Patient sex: F
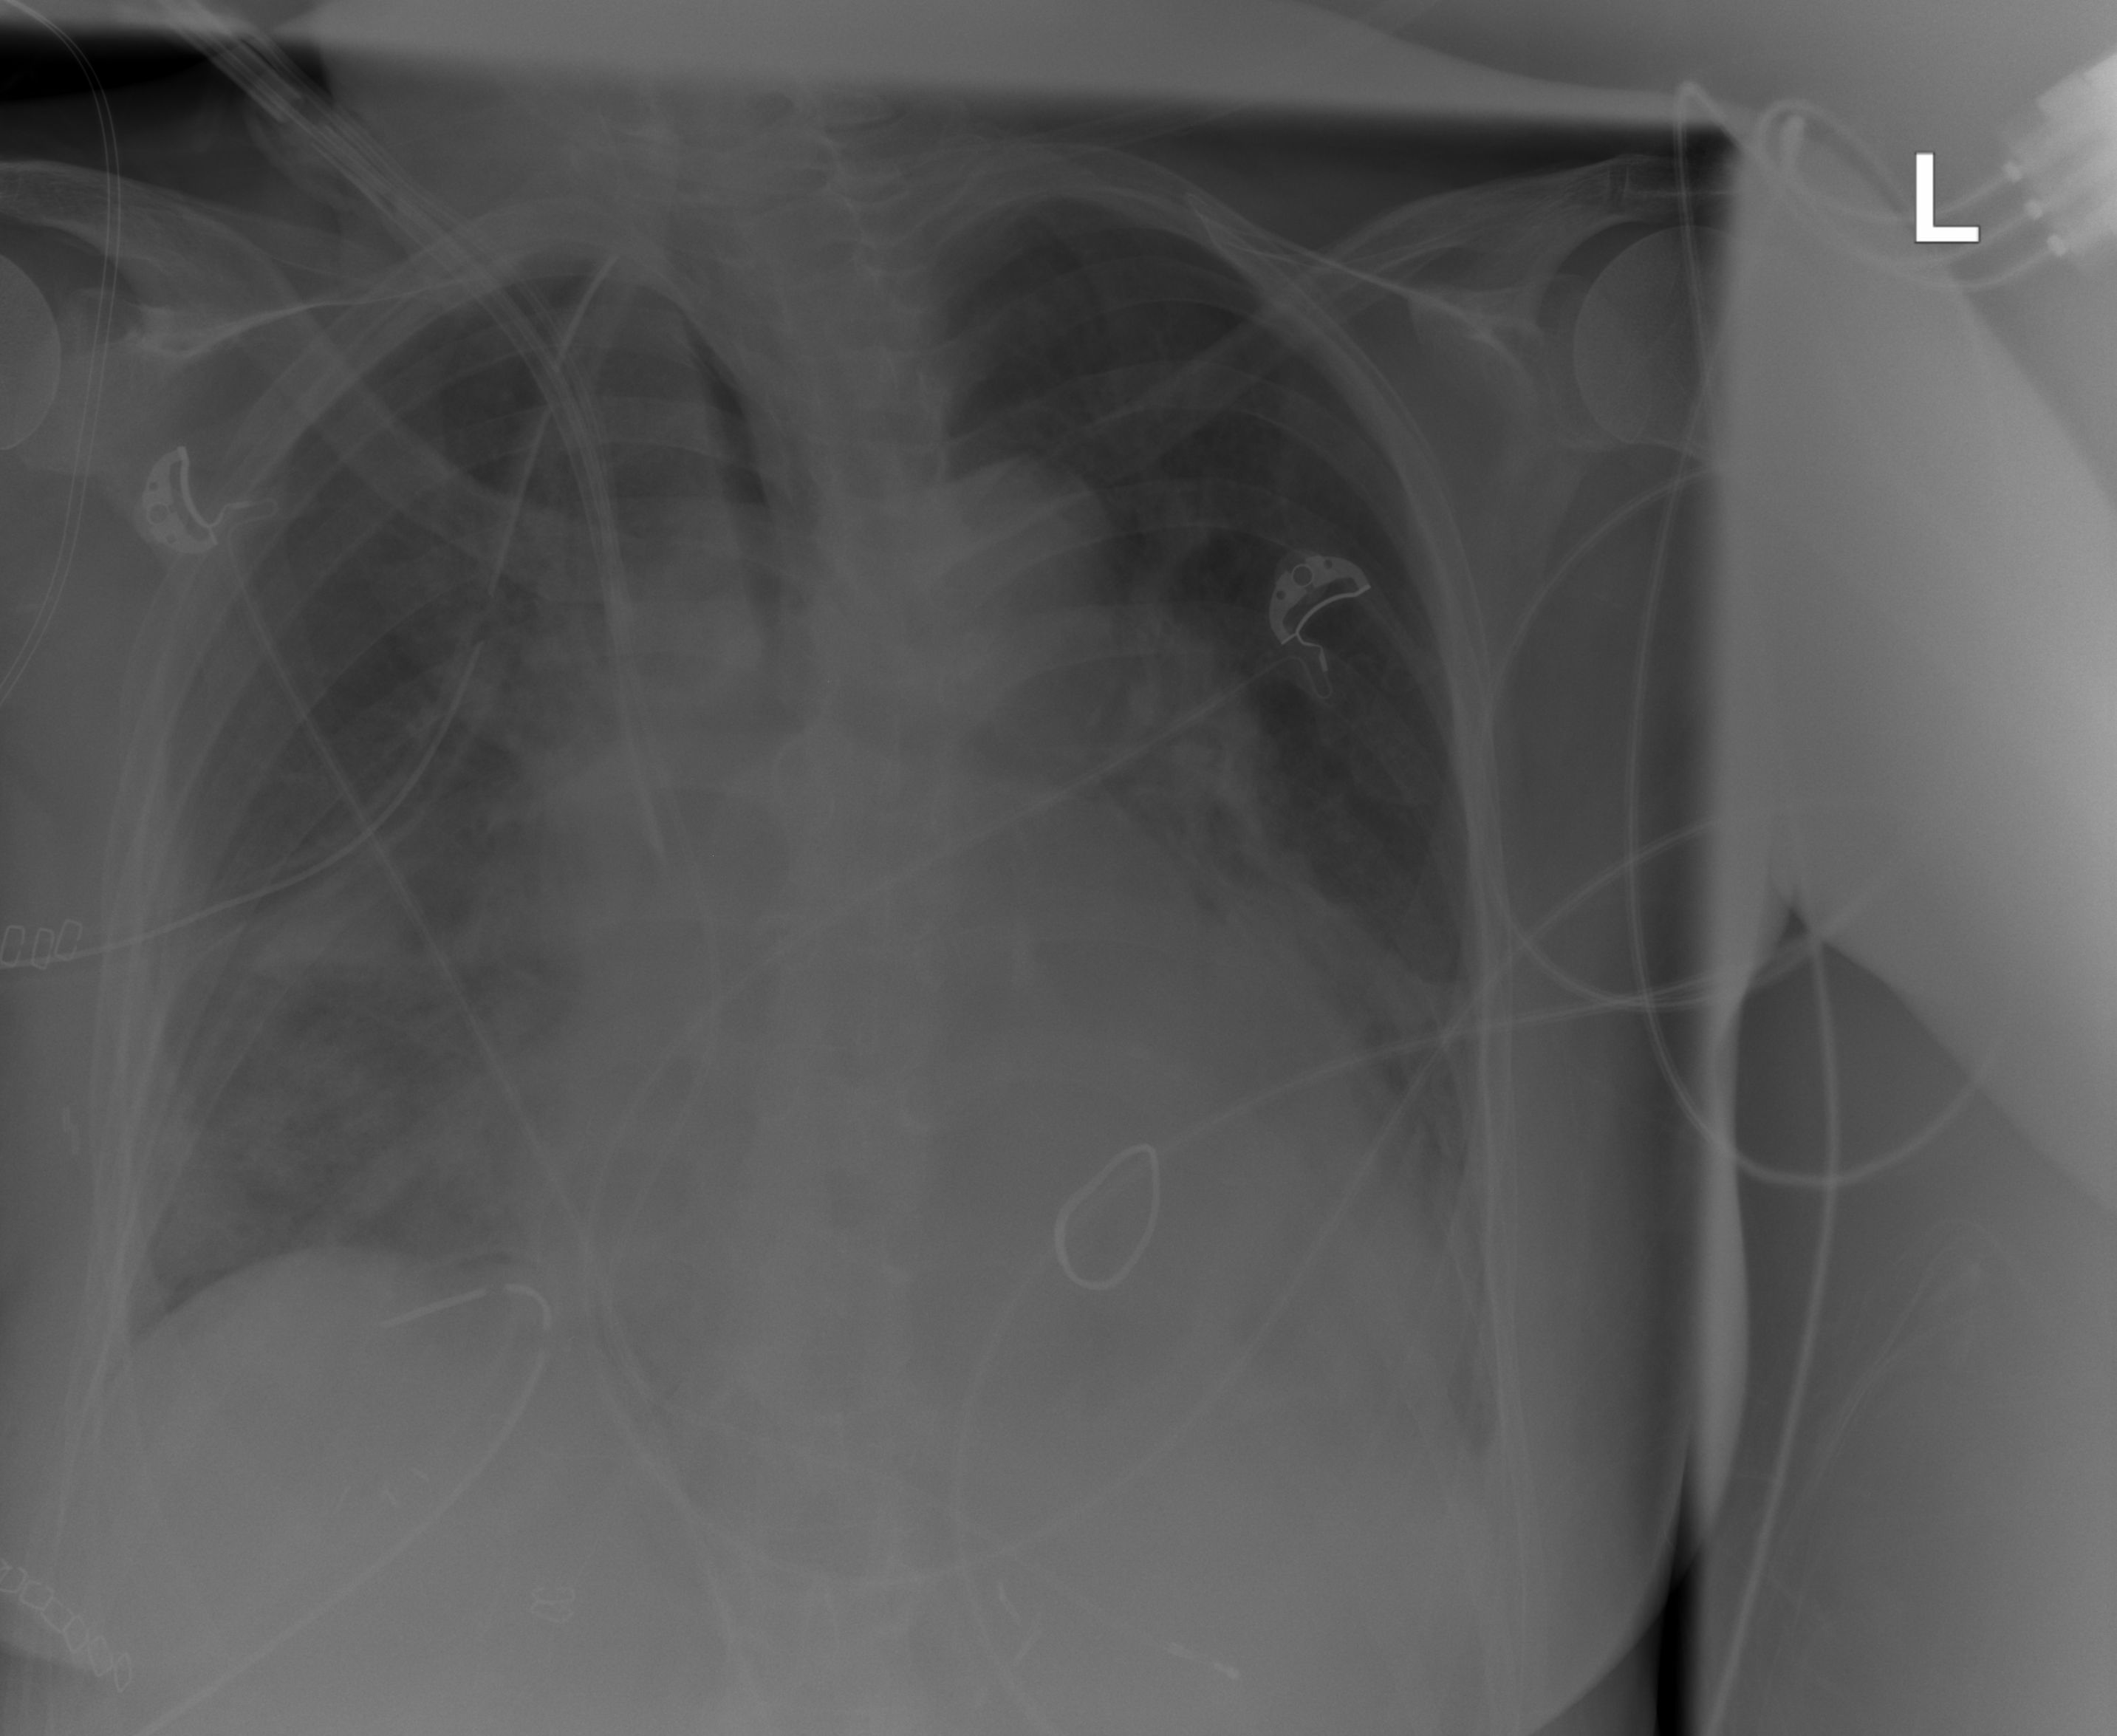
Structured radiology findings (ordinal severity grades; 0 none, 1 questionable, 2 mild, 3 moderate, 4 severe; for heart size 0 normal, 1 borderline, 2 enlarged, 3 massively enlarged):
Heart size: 2
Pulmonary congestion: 3
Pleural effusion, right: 0
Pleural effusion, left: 2
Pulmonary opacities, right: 3
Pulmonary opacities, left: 3
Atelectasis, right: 2
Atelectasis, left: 2